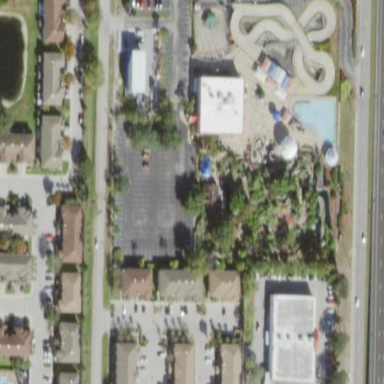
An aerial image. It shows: Miniature golf course.